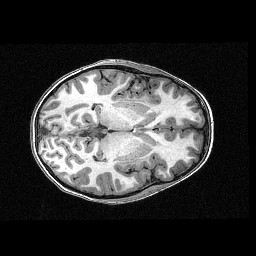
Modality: T1w
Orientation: axial
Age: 11
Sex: male
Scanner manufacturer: siemens
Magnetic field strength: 3 T
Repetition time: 2.3 s
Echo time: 0.00336 s